Question: I'm quite new to Swift and iOS Development and, on a project I am working on,
I want to use a searchbar, that I had to add programmatically because the old method seems to be deprecated in iOS 8.
I've managed to make it working, but I don't like that the searchbar, when triggered, shift to the top of the view, and the status bar becomes transparent.

I'd like just to block it under the navbar.
The code I'm using to create the Searchbar is the following:
'''
self.resultSearchController = ({
// creo un oggetto di tipo UISearchController
let controller = UISearchController(searchResultsController: nil)
// rimuove la tableView di sottofondo in modo da poter successivamente visualizzare gli elementi cercati
controller.dimsBackgroundDuringPresentation = false
// il searchResultsUpdater, ovvero colui che gestira gli eventi di ricerca, sara la ListaTableViewController (o self)
controller.searchResultsUpdater = self
// impongo alla searchBar, contenuta all'interno del controller, di adattarsi alle dimensioni dell'applicazioni
controller.searchBar.sizeToFit()
// atacco alla parte superiore della TableView la searchBar
self.tableView.tableHeaderView = controller.searchBar
// restituisco il controller creato
return controller
})()
'''
Can anyone help me?
(Thanks)
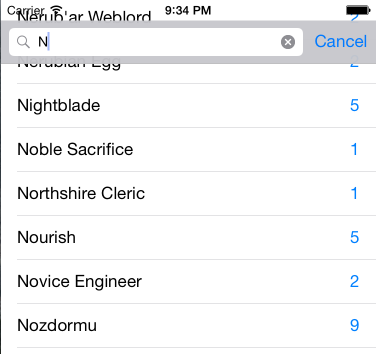
Answer: Set
'''
edgesForExtendedLayout = .None
'''
in your view controllers (not the search controllers) 'viewDidLoad'
This will prohibit the table view from being "pulled" underneath your search bar and status bar.